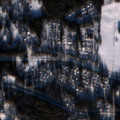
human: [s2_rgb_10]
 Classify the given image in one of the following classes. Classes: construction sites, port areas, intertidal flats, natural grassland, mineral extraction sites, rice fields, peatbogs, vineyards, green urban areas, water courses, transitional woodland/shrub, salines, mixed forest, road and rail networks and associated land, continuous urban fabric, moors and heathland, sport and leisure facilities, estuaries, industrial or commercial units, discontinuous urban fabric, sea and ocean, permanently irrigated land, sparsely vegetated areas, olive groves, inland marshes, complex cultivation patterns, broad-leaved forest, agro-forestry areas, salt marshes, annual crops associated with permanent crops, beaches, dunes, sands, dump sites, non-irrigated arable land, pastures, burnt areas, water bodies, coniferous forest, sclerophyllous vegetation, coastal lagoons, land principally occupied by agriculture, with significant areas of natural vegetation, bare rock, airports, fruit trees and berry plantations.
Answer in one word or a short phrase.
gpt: discontinuous urban fabric, land principally occupied by agriculture, with significant areas of natural vegetation, coniferous forest, mixed forest, water bodies